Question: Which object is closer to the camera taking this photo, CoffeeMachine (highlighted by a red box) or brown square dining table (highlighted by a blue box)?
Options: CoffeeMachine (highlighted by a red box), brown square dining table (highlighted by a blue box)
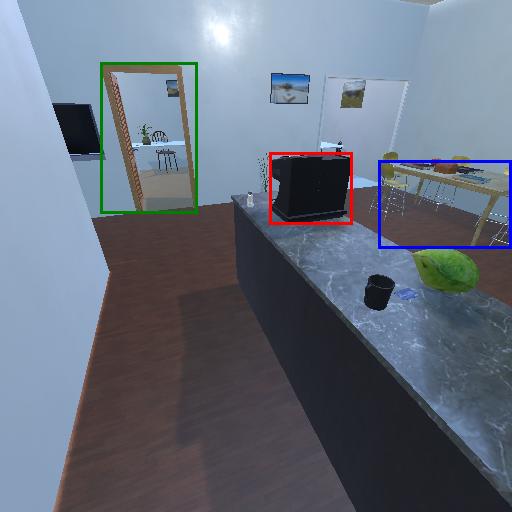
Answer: CoffeeMachine (highlighted by a red box)